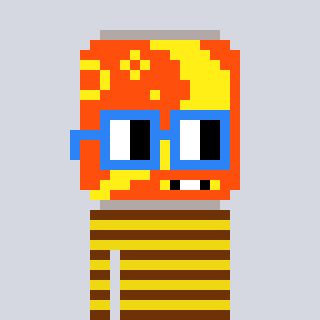
a pixel art character with square blue glasses, a pop-shaped head and a yellow-colored body on a cool background